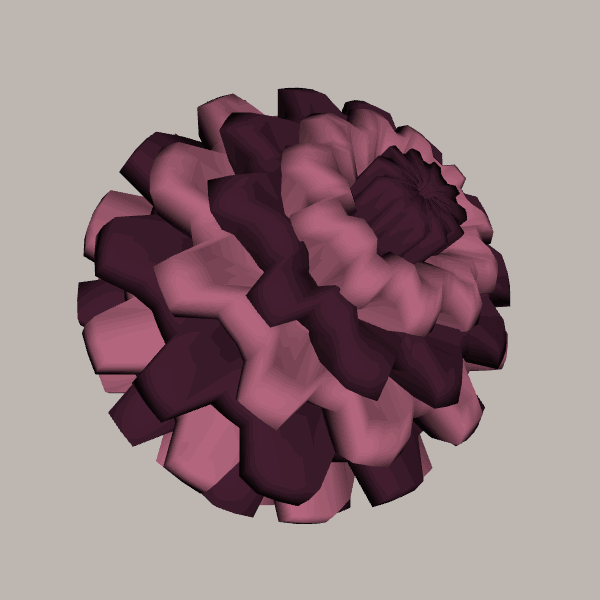
Background: light